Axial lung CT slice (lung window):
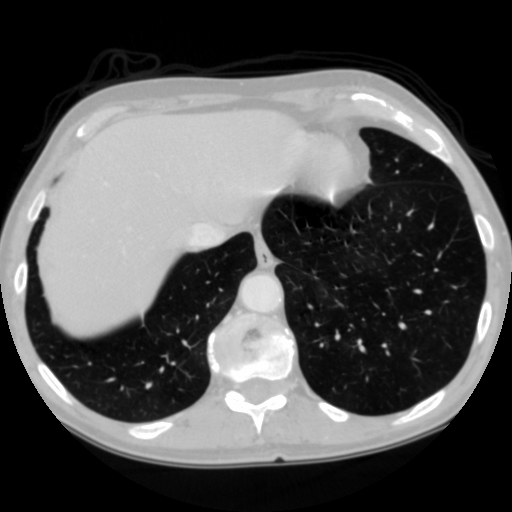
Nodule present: no